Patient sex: F
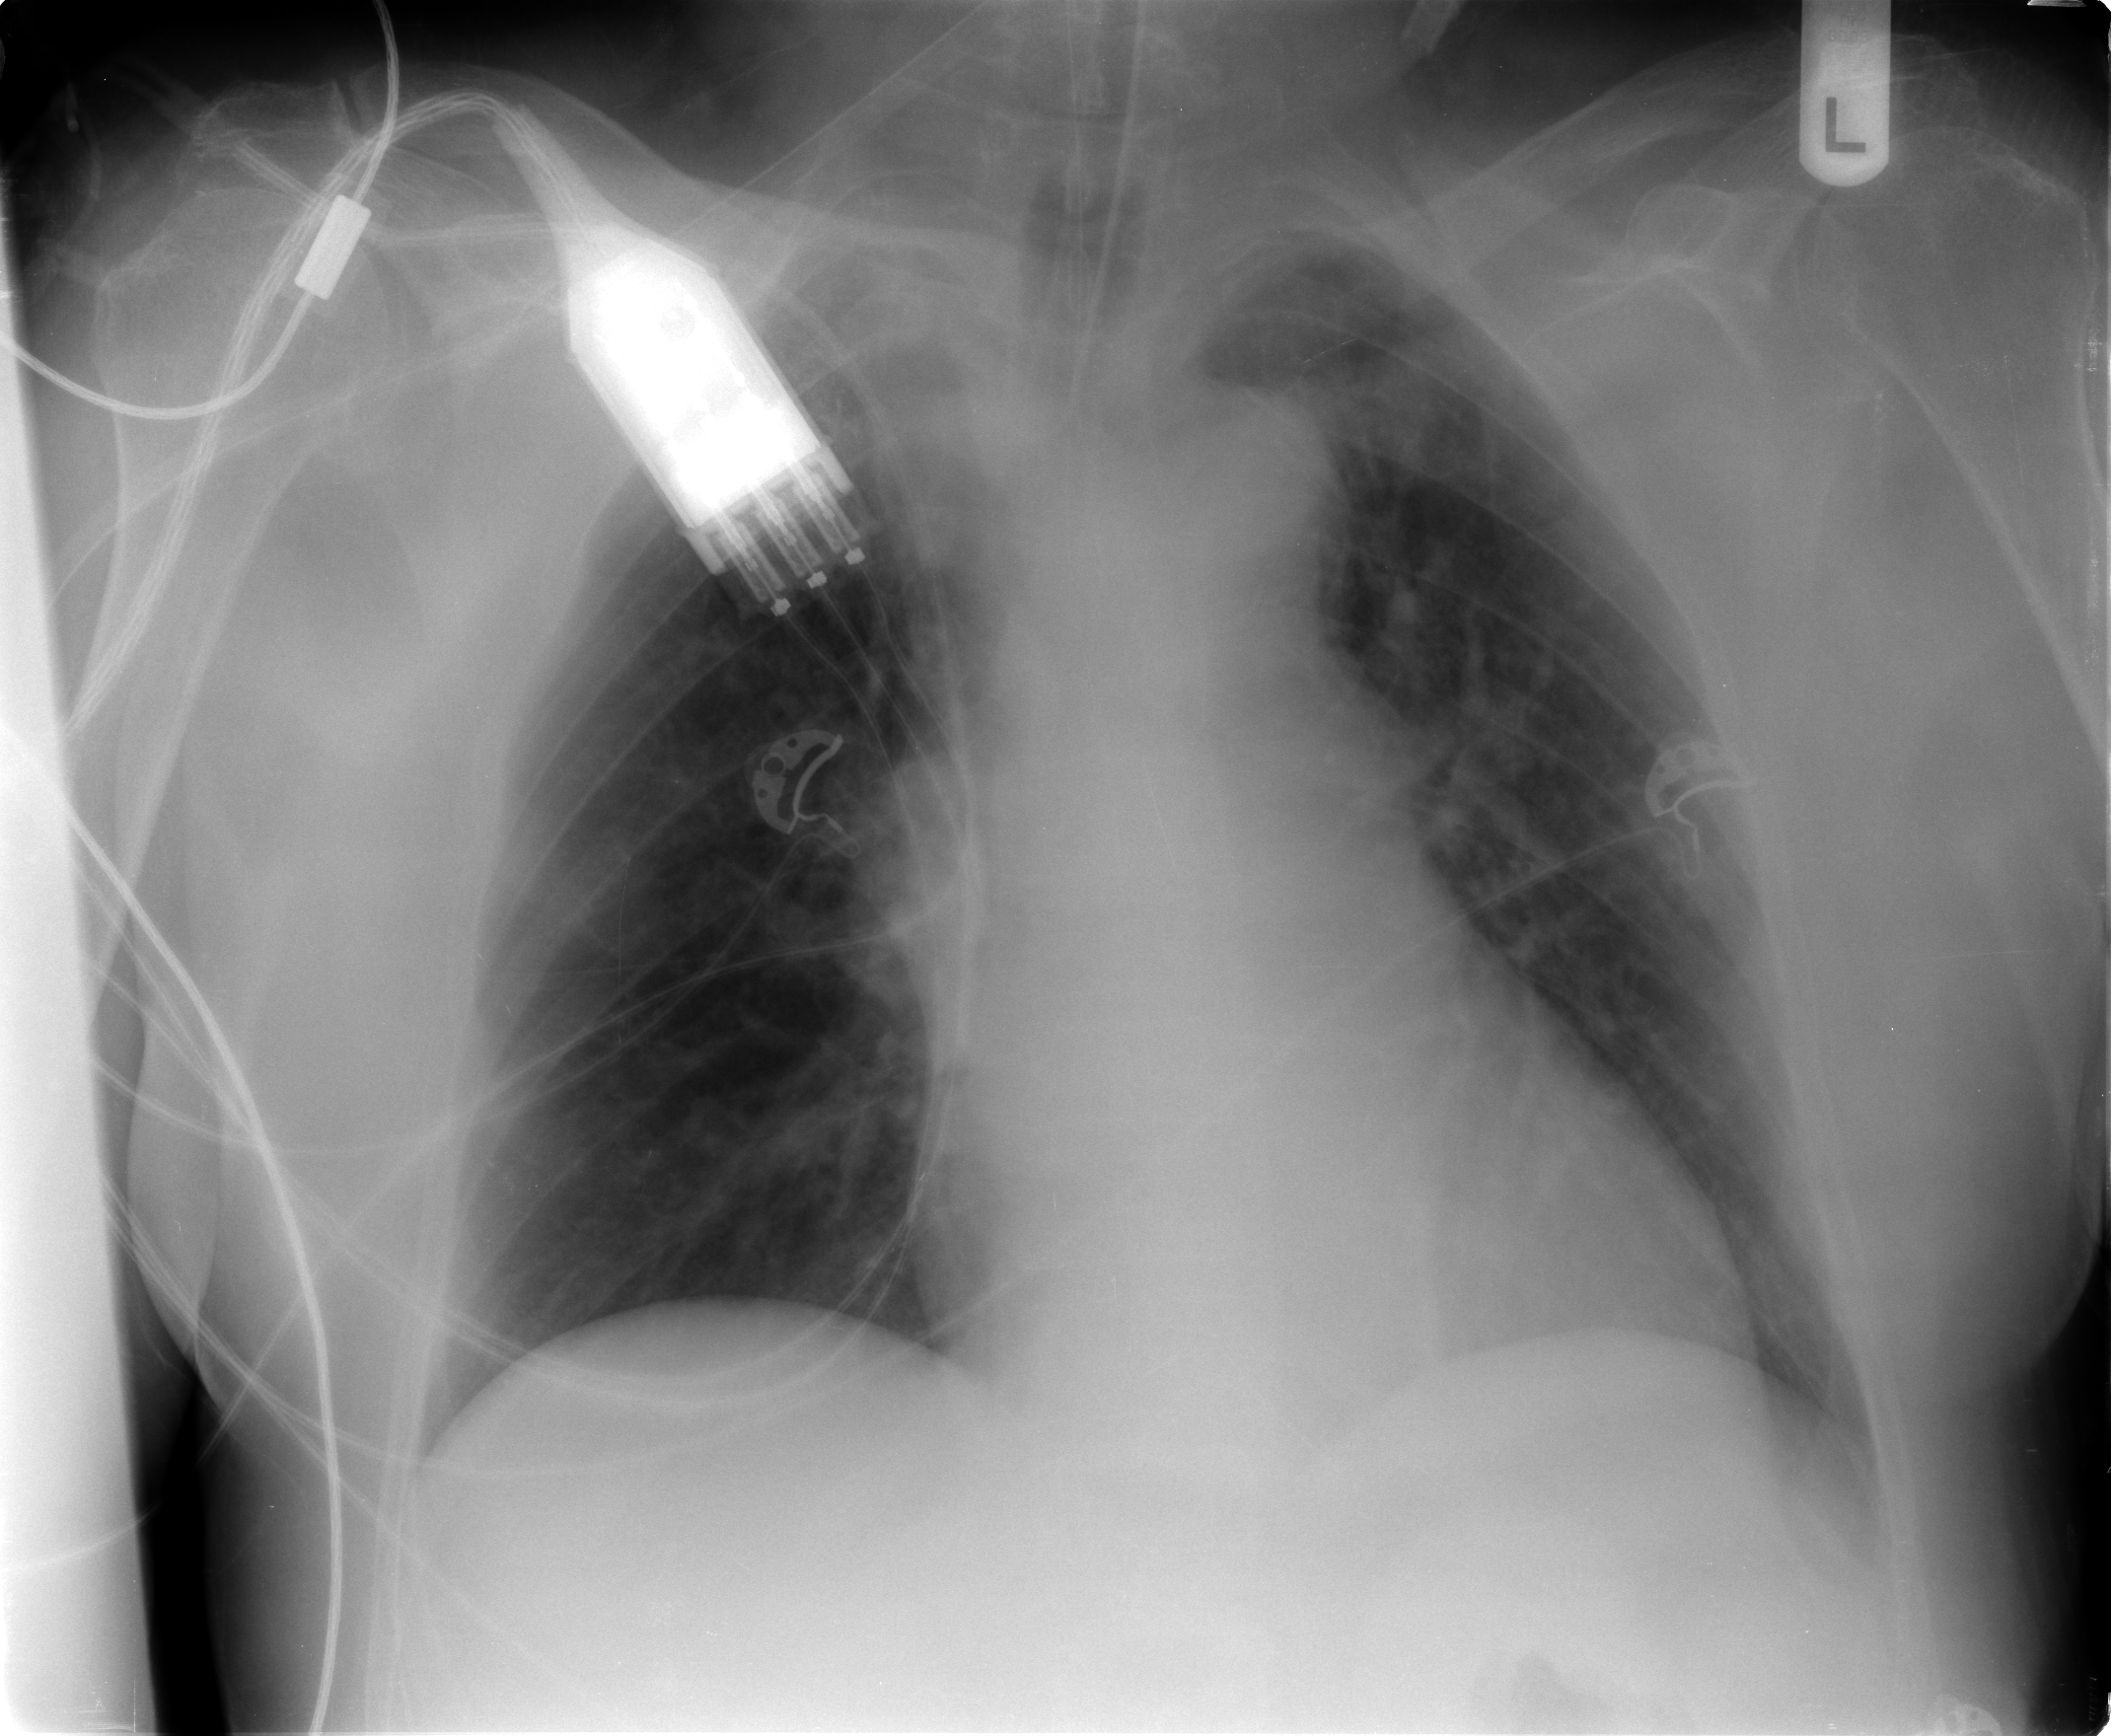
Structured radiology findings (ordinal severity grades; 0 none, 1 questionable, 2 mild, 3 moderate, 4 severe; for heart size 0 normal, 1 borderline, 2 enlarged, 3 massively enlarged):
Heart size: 2
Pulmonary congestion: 1
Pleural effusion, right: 0
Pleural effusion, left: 0
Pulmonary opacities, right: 0
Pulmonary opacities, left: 0
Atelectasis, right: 0
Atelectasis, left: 0